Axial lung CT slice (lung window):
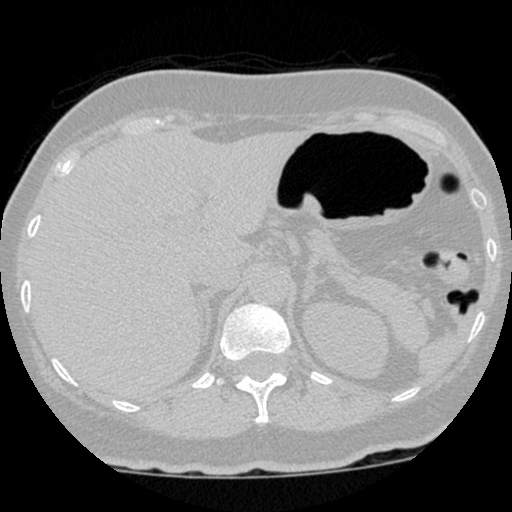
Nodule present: no